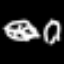
Label: leaf